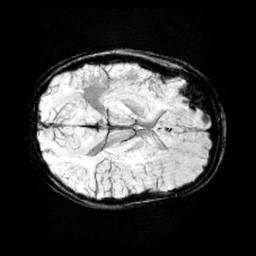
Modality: minIP
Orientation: axial
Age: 11
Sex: female
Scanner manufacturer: siemens
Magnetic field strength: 3 T
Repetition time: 0.027 s
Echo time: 0.02 s